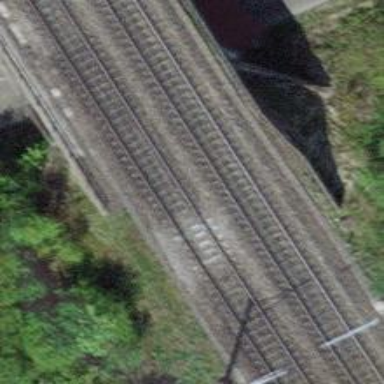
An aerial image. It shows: Bridge with single railway track electrified by contact line.